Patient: sex M, age 69
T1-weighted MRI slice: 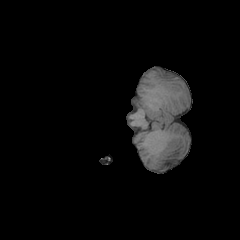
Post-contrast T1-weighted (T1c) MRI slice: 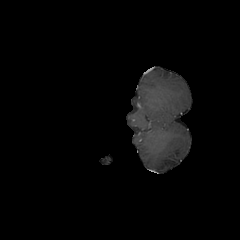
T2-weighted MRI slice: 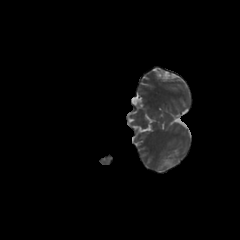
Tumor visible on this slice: no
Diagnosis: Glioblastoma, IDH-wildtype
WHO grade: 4